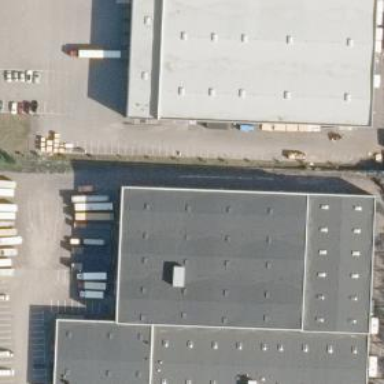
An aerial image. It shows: Warehouse.